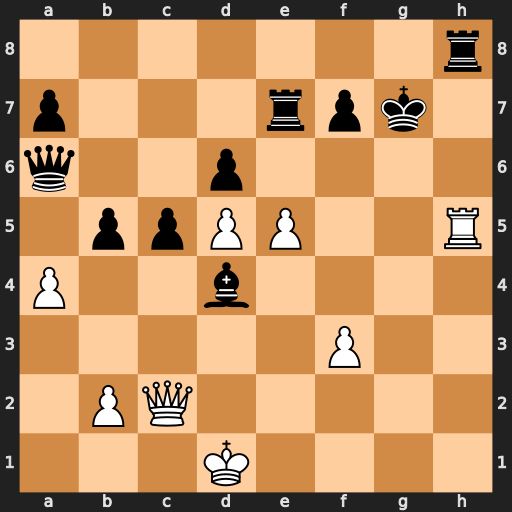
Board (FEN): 7r/p3rpk1/q2p4/1ppPP2R/P2b4/5P2/1PQ5/3K4
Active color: w
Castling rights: -
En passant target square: -
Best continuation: Qg2+ Kf8 Rxh8#